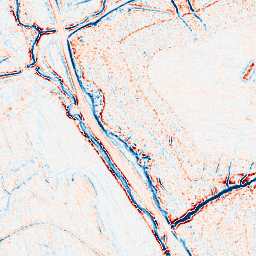
Category: edge_preserving
Decomposition family: anisotropic_diffusion
Decomposition parameters: iterations: 5
kappa: 30
gamma: 0.2
Upsampling method: linear_exact
Upsampling parameters: scale: 4
Upsampling scale: 4